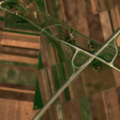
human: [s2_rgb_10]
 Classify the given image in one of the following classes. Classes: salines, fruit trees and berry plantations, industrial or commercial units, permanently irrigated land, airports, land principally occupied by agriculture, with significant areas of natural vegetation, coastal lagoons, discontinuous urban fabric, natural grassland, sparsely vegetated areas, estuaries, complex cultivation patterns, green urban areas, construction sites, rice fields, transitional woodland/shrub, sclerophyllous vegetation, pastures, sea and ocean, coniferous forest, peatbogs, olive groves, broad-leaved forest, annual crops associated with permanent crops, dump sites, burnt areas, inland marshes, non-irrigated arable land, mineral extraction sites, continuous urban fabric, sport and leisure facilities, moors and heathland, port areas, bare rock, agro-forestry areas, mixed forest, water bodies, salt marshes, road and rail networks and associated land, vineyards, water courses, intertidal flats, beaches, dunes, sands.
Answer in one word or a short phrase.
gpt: non-irrigated arable land, water bodies